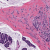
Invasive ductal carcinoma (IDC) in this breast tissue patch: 1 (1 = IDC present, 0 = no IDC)